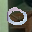
Label: 0